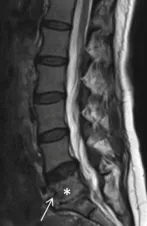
T1-weighted,. T2-weighted.
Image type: radiology (mri)